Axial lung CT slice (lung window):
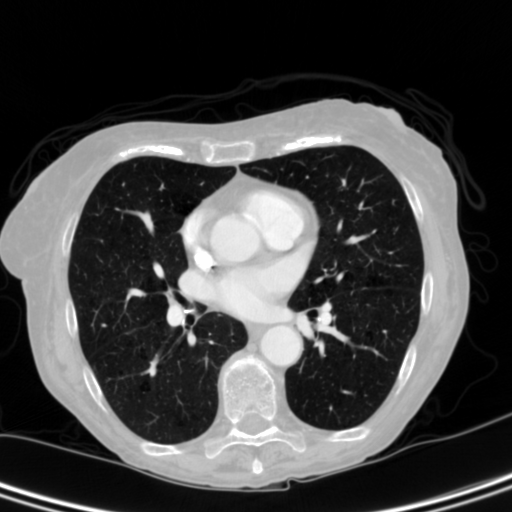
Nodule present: no